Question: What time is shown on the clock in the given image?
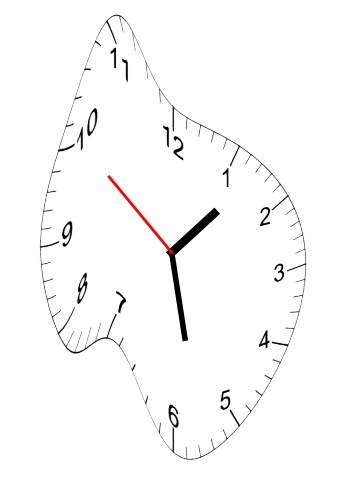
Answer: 01:27:51